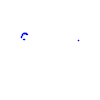
Particle: kaon